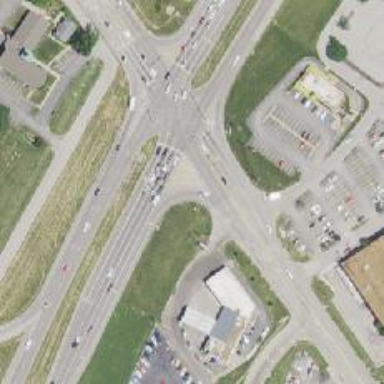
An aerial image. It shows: Trunk link highway.